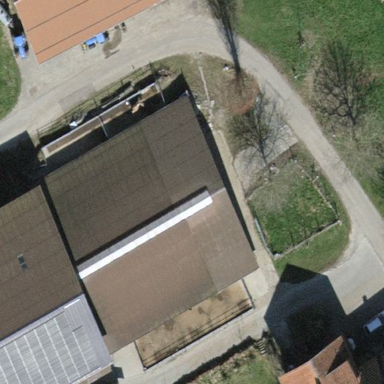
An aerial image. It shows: Farmyard area.